Question: this problem occur in wordpress contact form 7

help to clear the issue
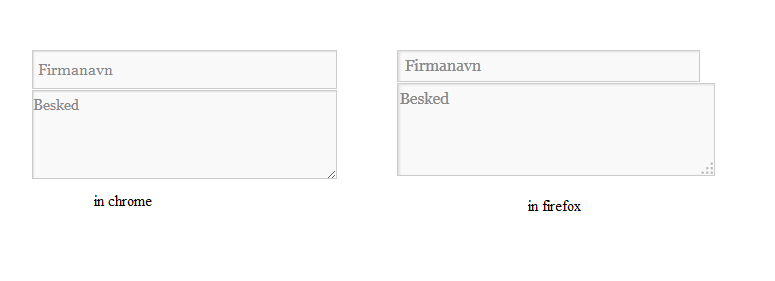
Answer: just add class
> textarea {
overflow: auto;
resize: none;
width: 150px;
height:100px; }